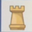
Piece: wR